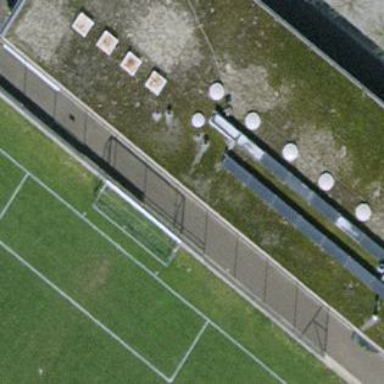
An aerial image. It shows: Building used for soccer.